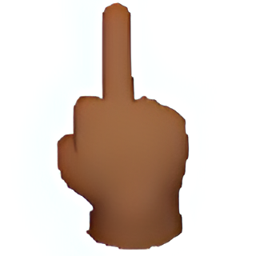
Name: reversed hand with middle finger extended
Emoji: 🖕🏾
Group: People & Body
Sub-group: hand-single-finger